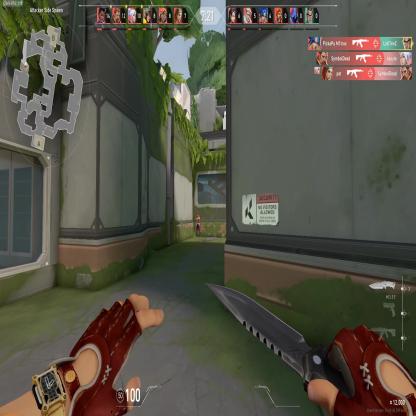
Label: enemy